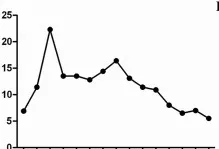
Blood coagulation and fibrinolytic data statistics of clinical course. (C, D and E) The white cell and platelet count, PT, APTT and Fg index remained at normal levels. PAMBA, p-aminomethylbenzoic acid; FDP, fibrin degradation product; ESR, erythrocyte sedimentation rate; PT, prothrombin time; APTT, activated partial thromboplastin time; Fg, fibrinogen.
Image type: pathology (immunostaining)